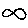
Label: fish